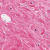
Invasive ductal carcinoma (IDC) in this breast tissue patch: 0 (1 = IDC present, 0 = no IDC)